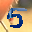
Label: 5